Aerial crown-view tile of a tropical tree (Barro Colorado Island, Panama), acquired 20241014:
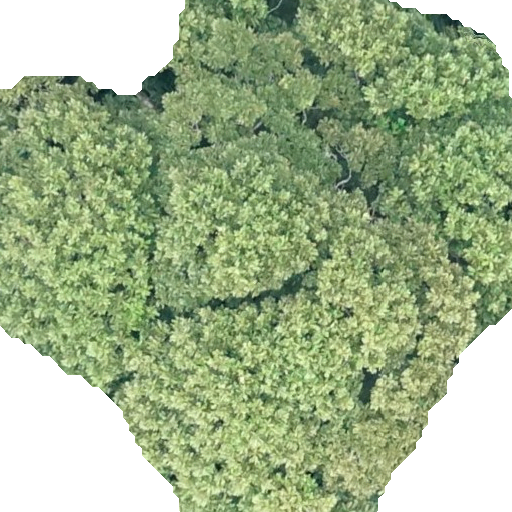
Species: Dipteryx oleifera
GBIF accepted scientific name: Dipteryx oleifera
Crown area: 393.545 m²